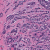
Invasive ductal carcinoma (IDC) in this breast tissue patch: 1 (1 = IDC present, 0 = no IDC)